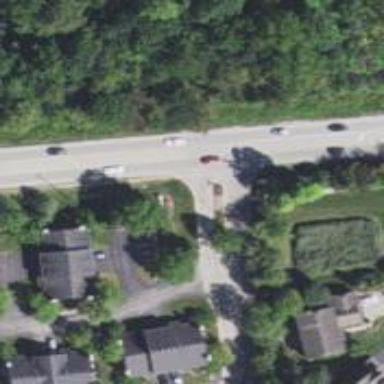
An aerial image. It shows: Road with stop sign.